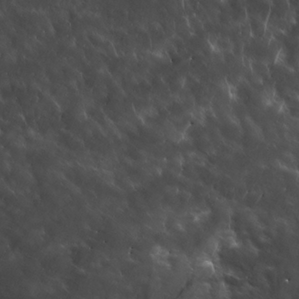
Label: non_frost